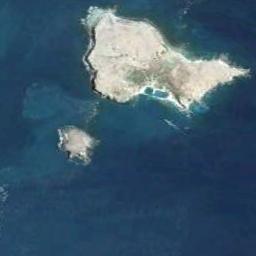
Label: island